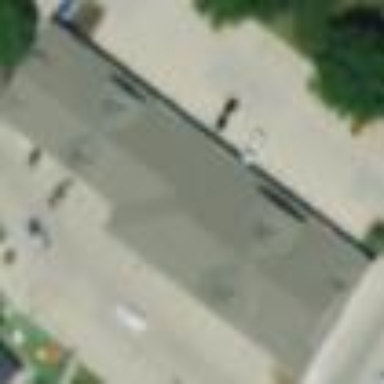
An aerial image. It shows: Retail building.